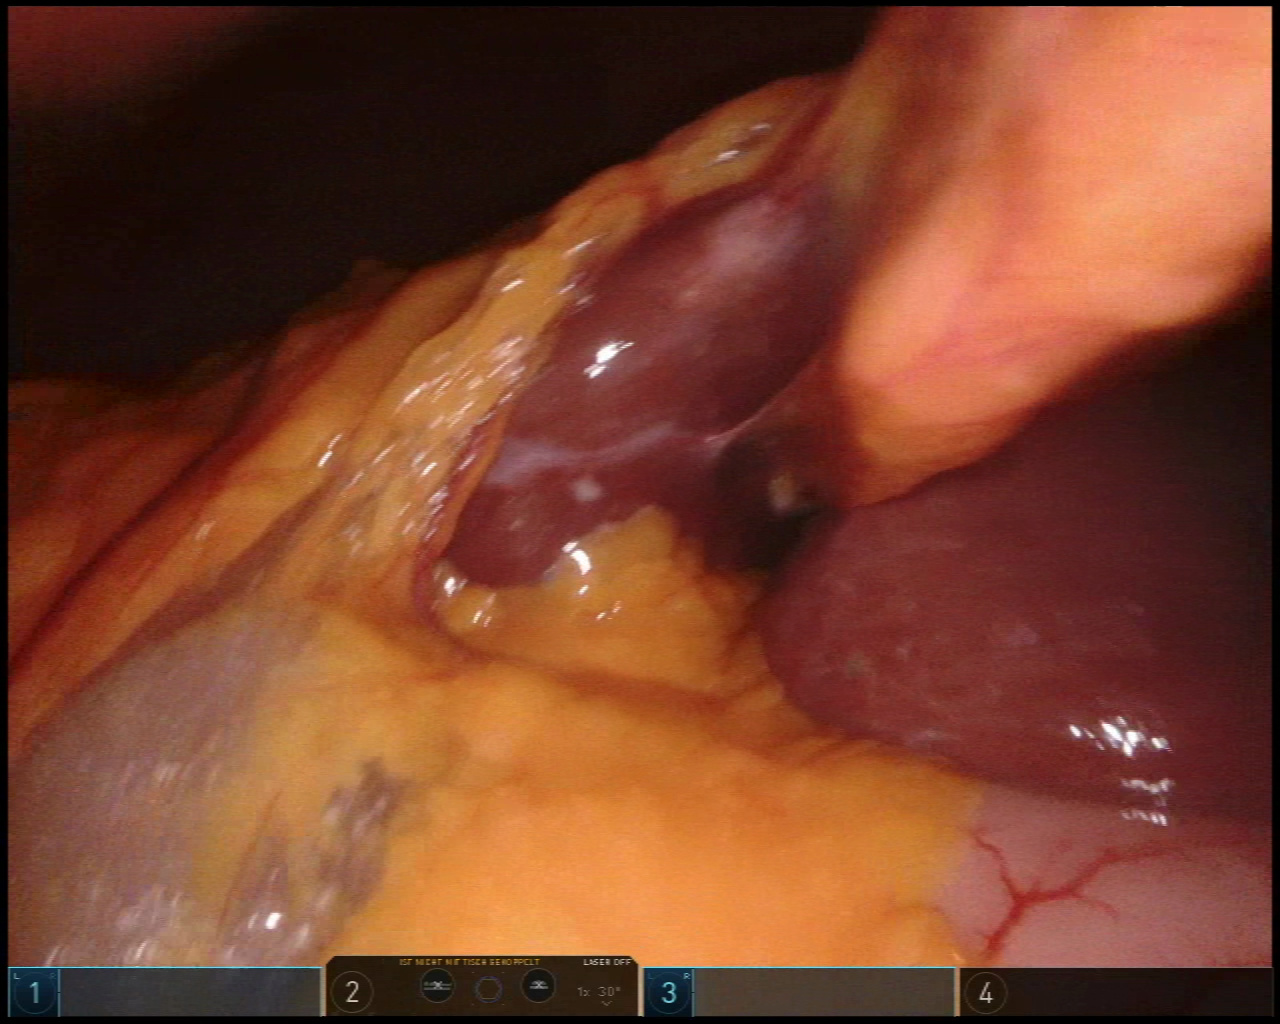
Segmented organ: liver
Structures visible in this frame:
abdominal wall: yes
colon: yes
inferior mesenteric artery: no
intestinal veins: no
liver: yes
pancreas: no
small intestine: no
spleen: no
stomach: yes
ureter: no
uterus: no
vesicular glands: no